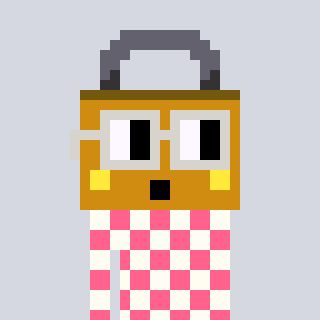
a pixel art character with square light gray glasses, a lock-shaped head and a grayscale-colored body on a cool background